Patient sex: M
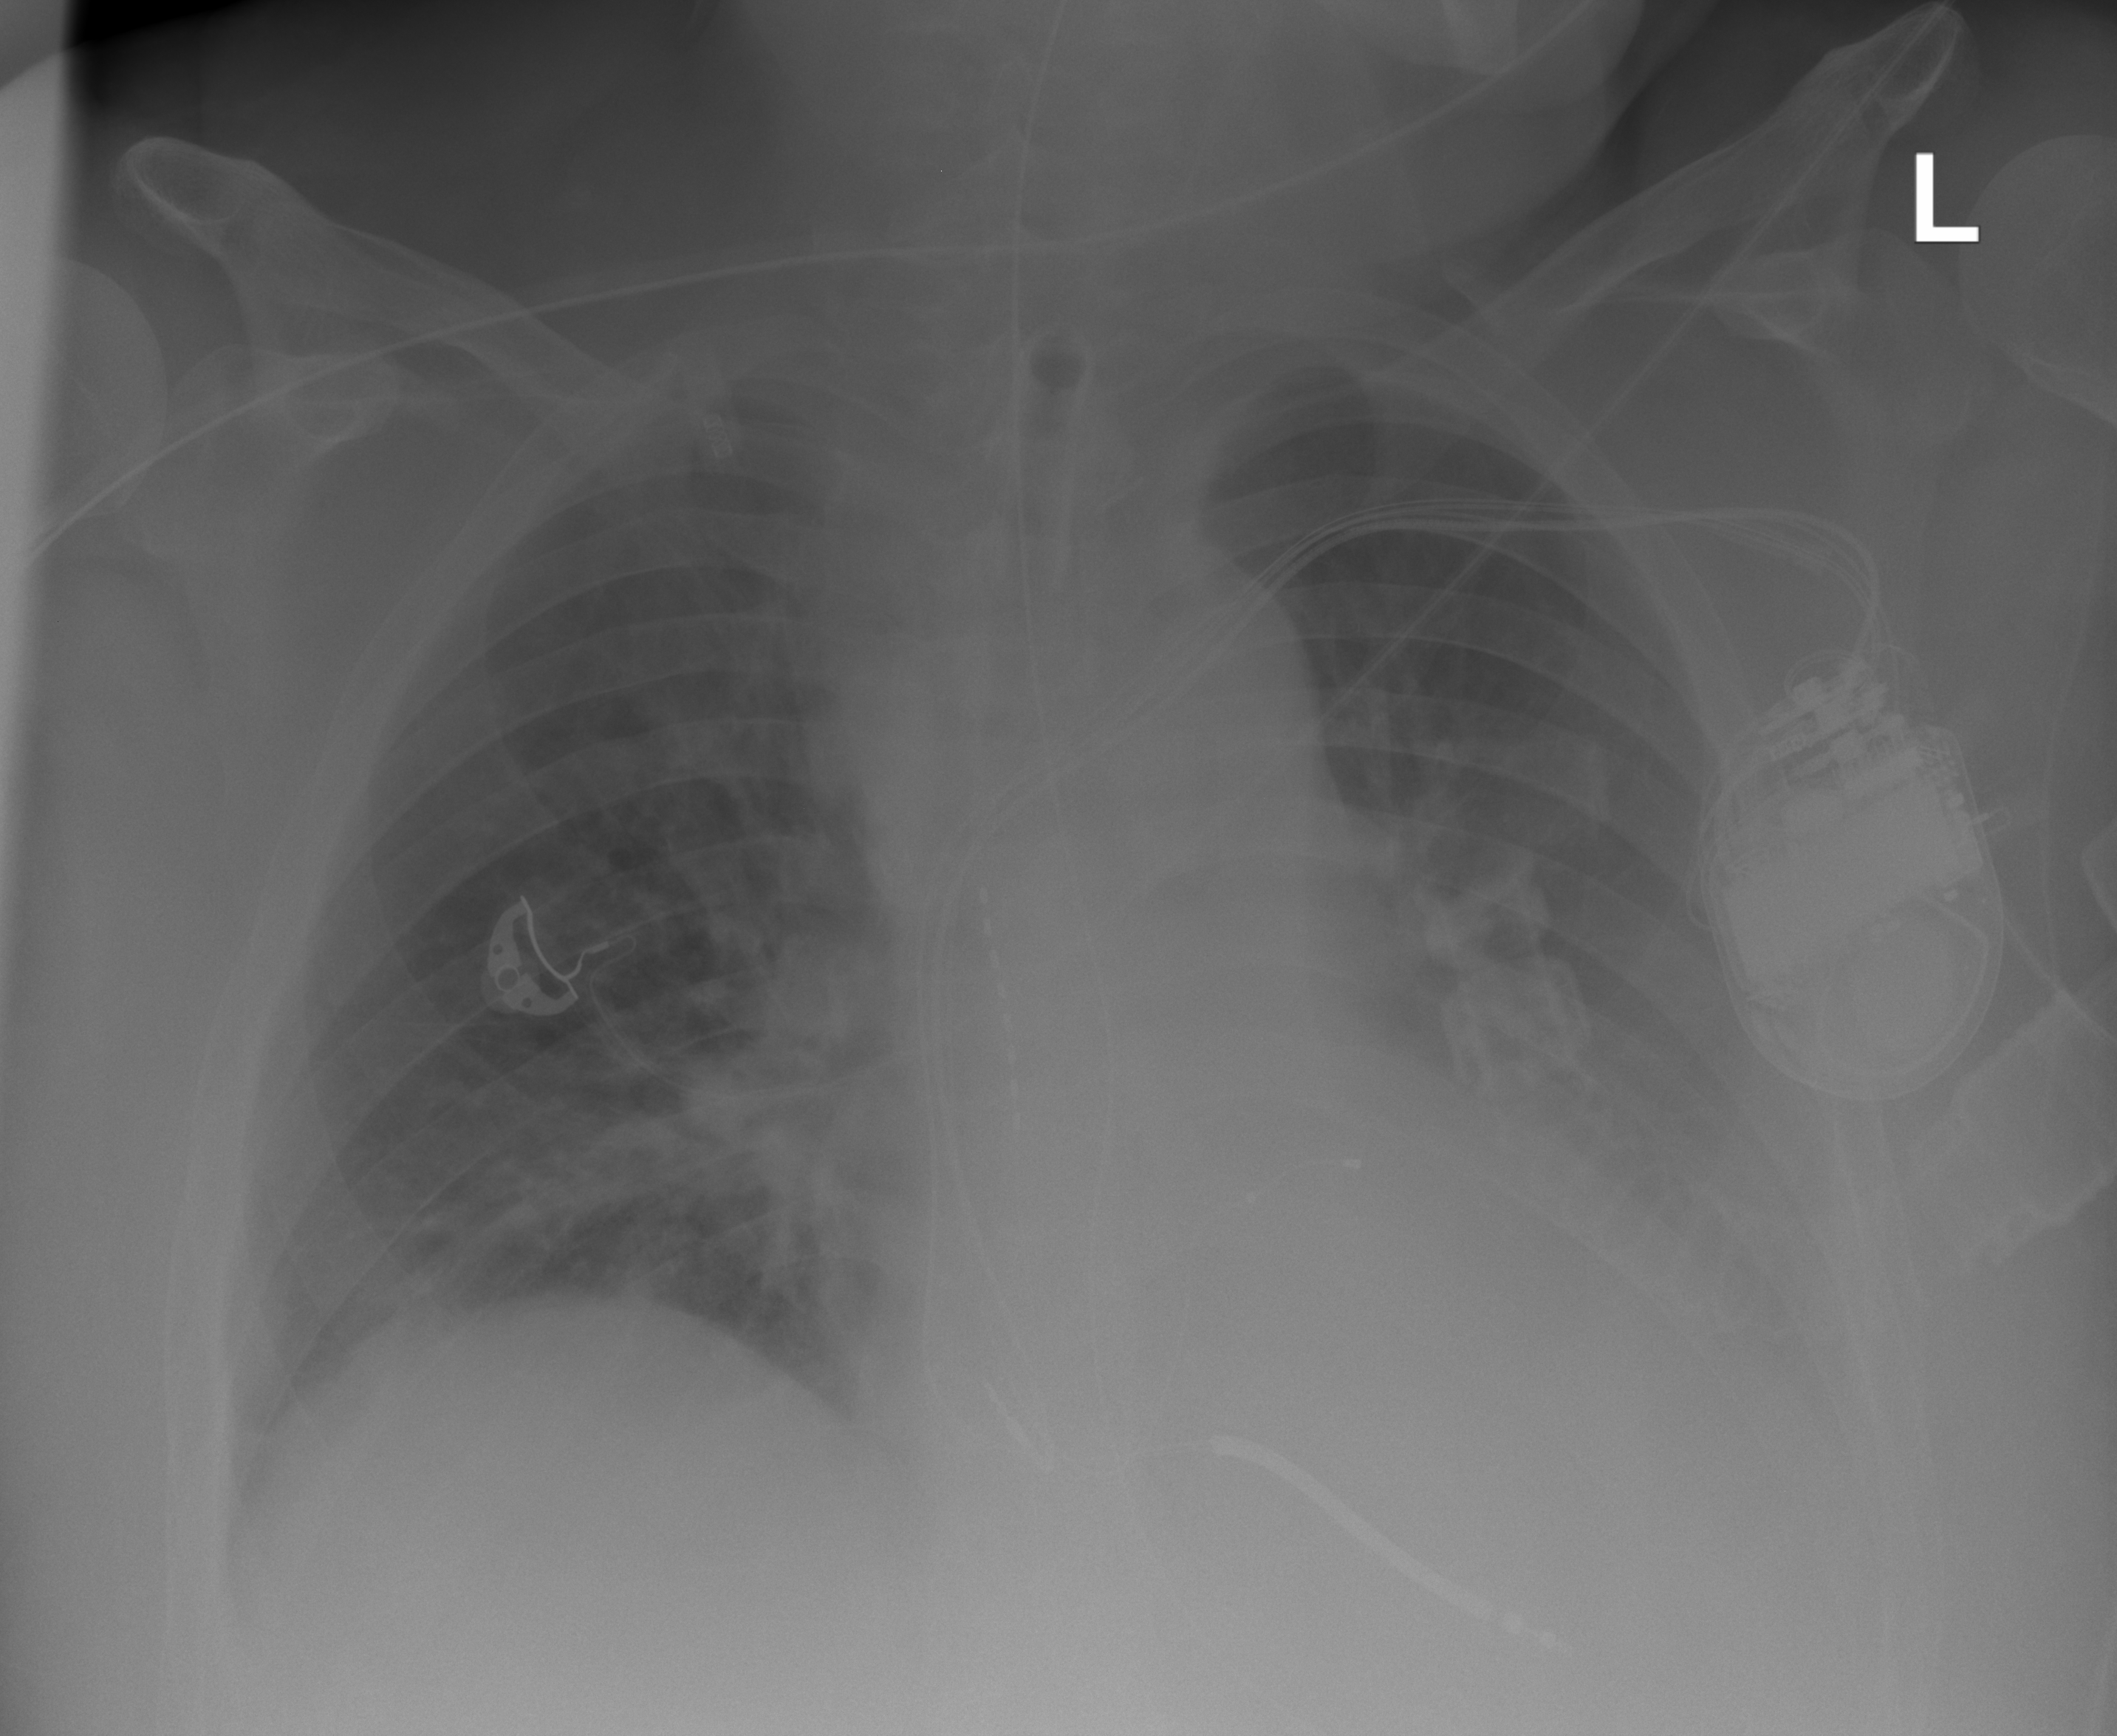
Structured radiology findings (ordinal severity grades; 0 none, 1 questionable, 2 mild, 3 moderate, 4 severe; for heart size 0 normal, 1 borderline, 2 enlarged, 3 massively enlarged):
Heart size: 0
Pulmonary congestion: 2
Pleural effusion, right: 0
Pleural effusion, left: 3
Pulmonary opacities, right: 2
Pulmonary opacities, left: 2
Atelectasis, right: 0
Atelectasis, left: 2